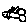
Label: bird